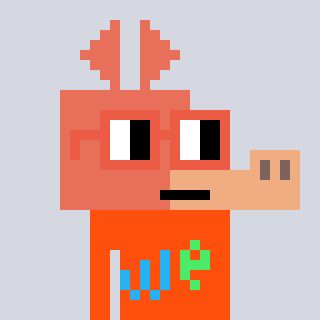
a pixel art character with square orange glasses, a aardvark-shaped head and a orange-colored body on a cool background